Field crop: tomato
Growth stage: 1
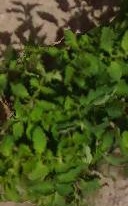
Species: tomato